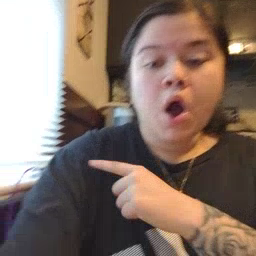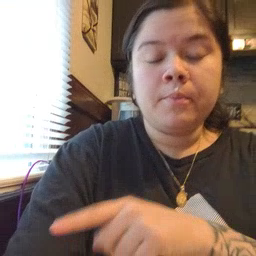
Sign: arm